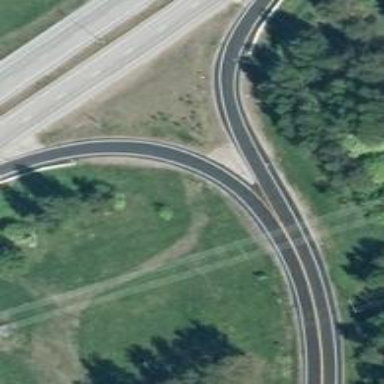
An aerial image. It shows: Asphalt road classified as tertiary trunk link.